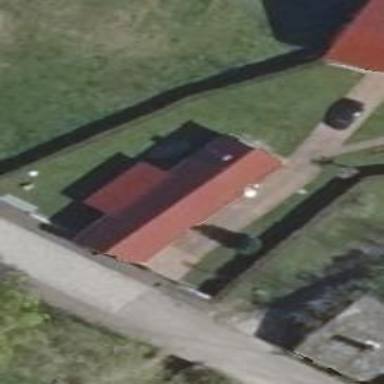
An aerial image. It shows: Gabled roof building with maroon color roof. The roof is oriented along the building.